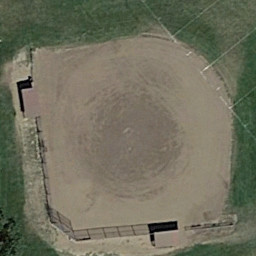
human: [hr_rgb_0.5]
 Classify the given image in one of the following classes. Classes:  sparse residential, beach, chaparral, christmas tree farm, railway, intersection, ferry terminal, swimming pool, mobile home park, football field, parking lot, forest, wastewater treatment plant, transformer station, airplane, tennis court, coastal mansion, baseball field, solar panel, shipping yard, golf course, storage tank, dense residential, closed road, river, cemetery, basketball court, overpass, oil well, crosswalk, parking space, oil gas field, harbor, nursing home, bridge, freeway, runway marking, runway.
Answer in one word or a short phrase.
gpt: baseball field